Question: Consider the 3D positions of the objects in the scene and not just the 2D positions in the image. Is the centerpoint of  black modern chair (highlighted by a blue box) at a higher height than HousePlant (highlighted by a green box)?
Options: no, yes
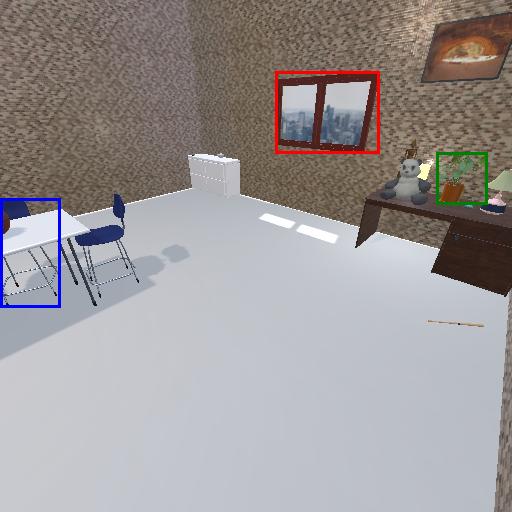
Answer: no